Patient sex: F
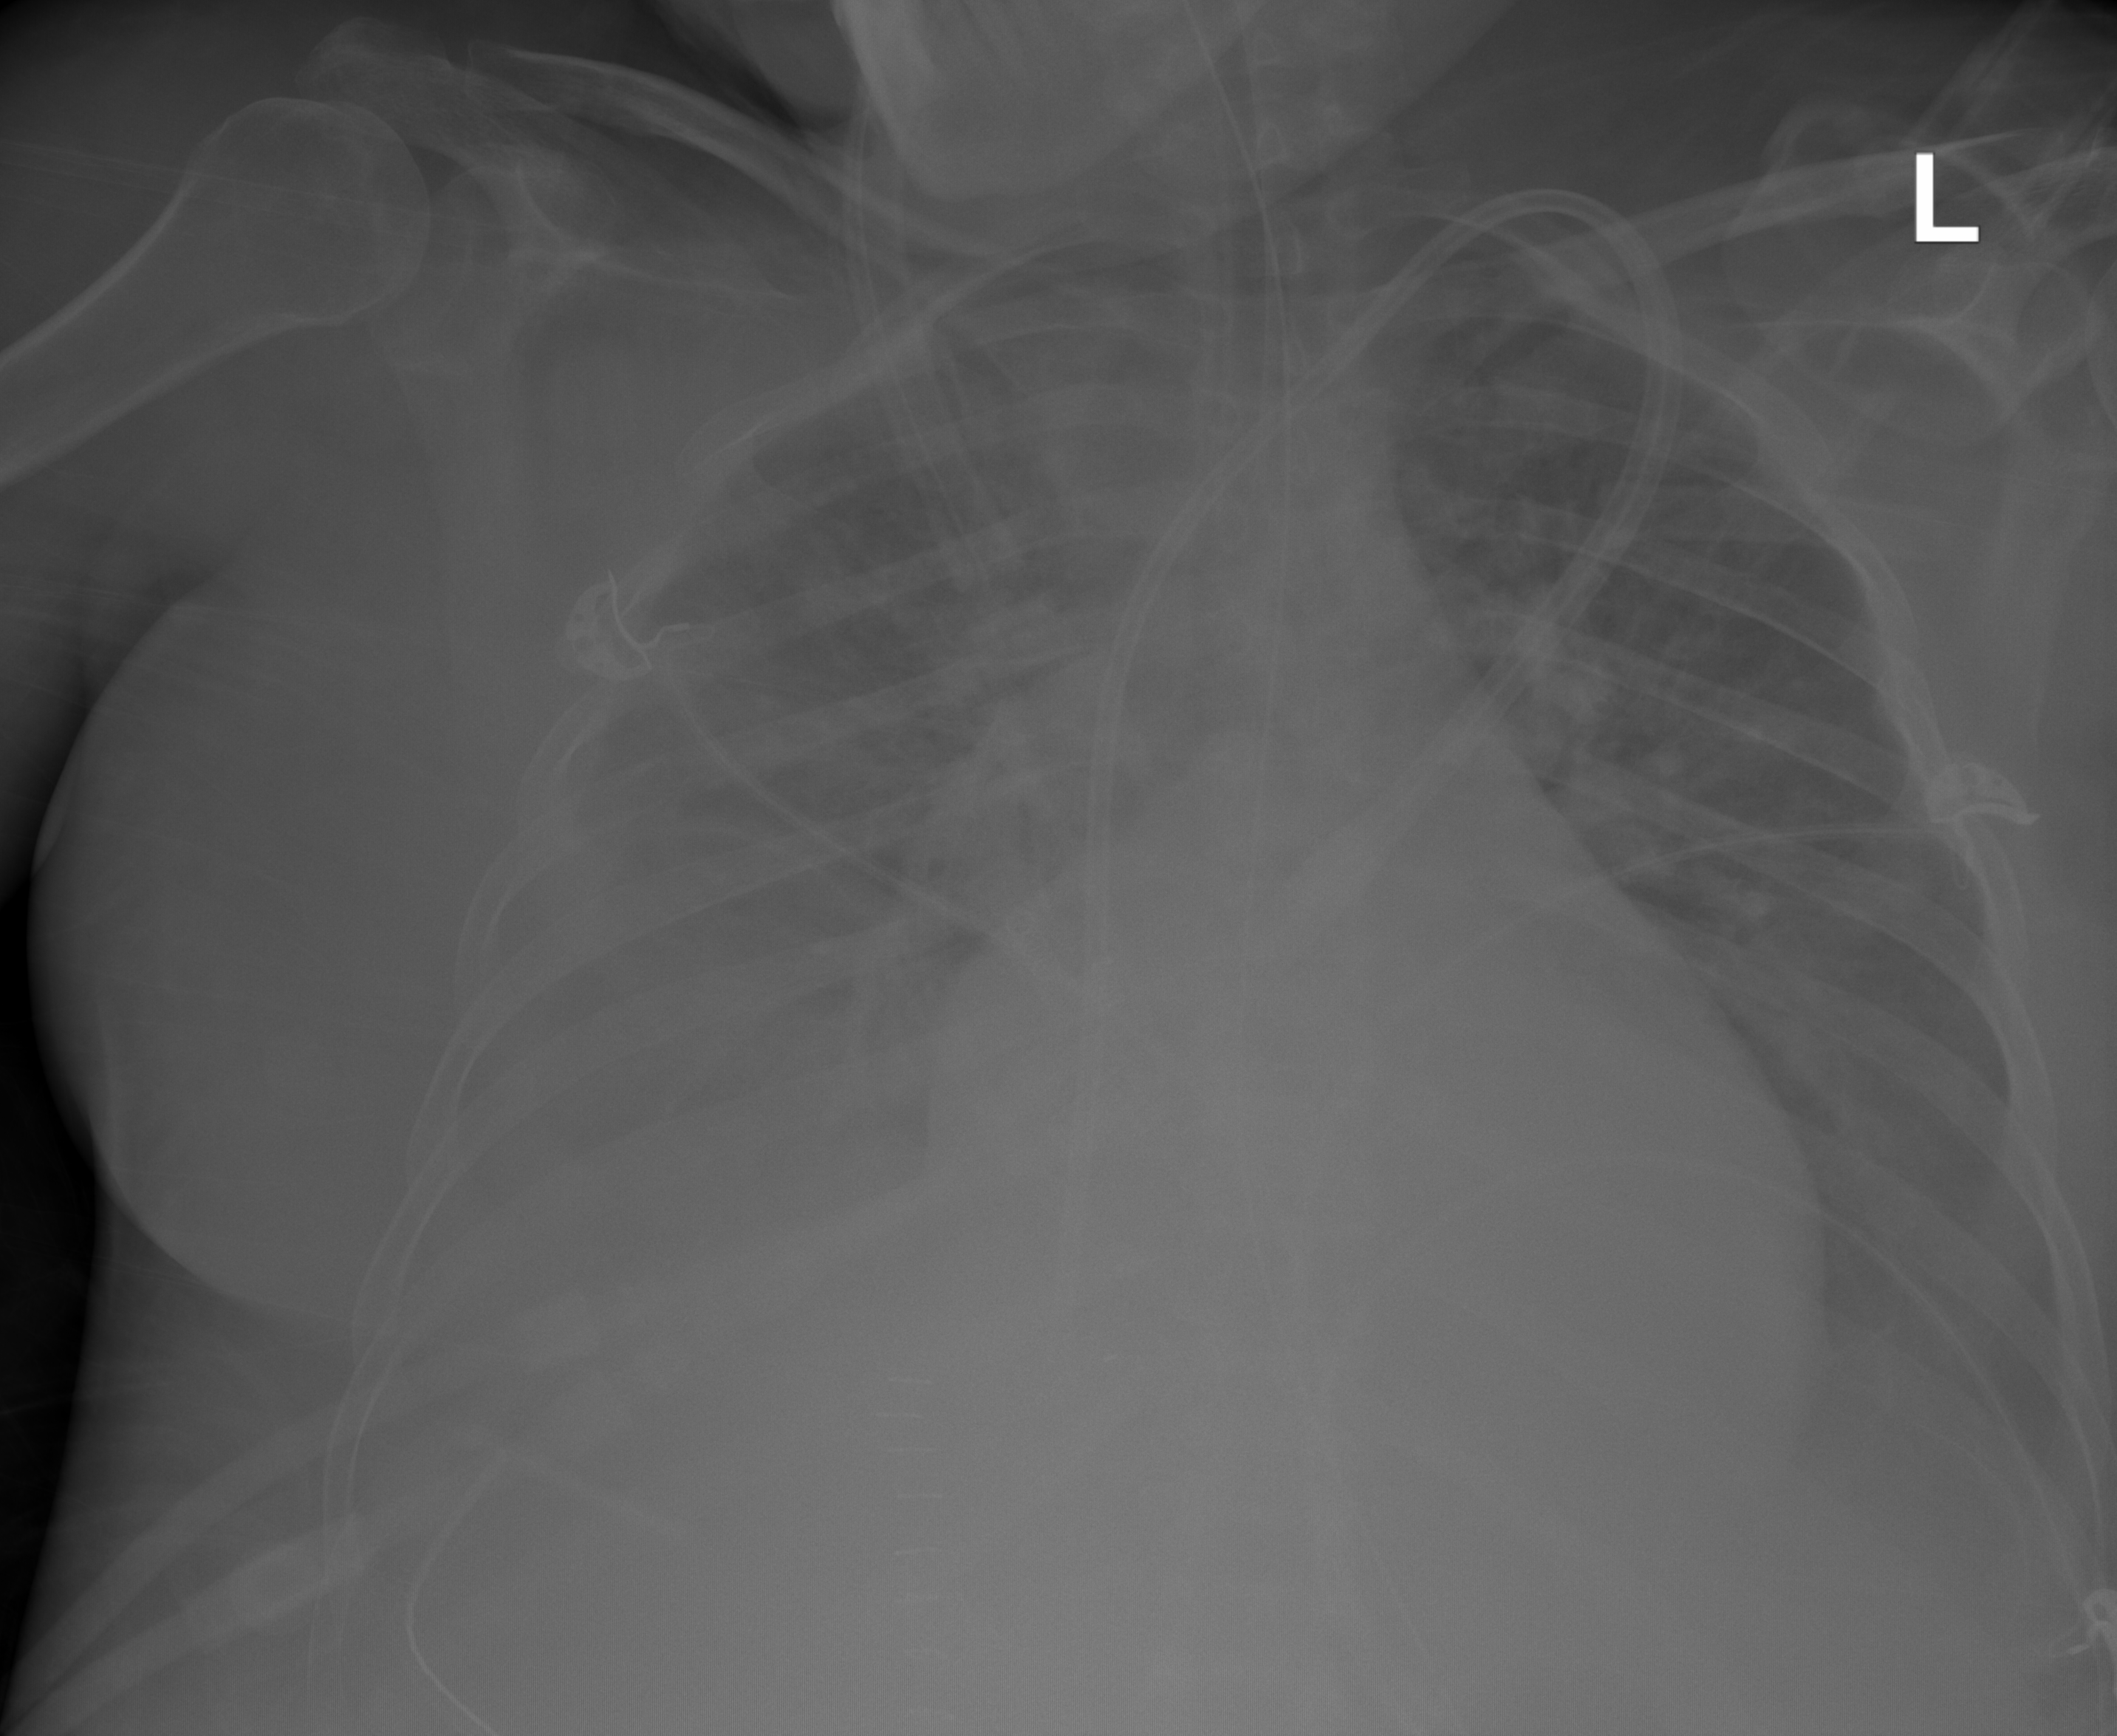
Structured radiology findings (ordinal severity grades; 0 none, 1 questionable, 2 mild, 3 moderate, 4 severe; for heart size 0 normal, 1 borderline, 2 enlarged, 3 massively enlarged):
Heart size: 1
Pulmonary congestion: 0
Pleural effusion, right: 3
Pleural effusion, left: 2
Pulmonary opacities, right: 1
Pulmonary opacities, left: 0
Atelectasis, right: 2
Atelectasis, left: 2